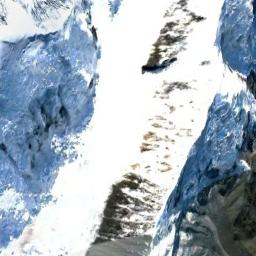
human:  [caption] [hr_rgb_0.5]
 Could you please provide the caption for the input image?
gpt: A snow-covered mountain covered in large areas .

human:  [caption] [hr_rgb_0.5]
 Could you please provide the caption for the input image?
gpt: There is a lot of snow on the snowberg .

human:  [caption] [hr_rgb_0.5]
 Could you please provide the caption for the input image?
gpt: The snowberg is covered with glaciers .

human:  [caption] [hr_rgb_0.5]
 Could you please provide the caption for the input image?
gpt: The snow berg is consist of bare land and white snow .

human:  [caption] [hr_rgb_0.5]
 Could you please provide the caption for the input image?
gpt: There are full of snow on the snowberg .